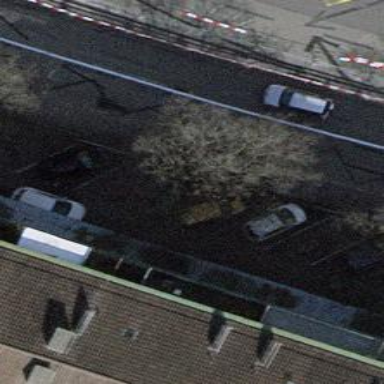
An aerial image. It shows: Bus stop with shelter.